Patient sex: M
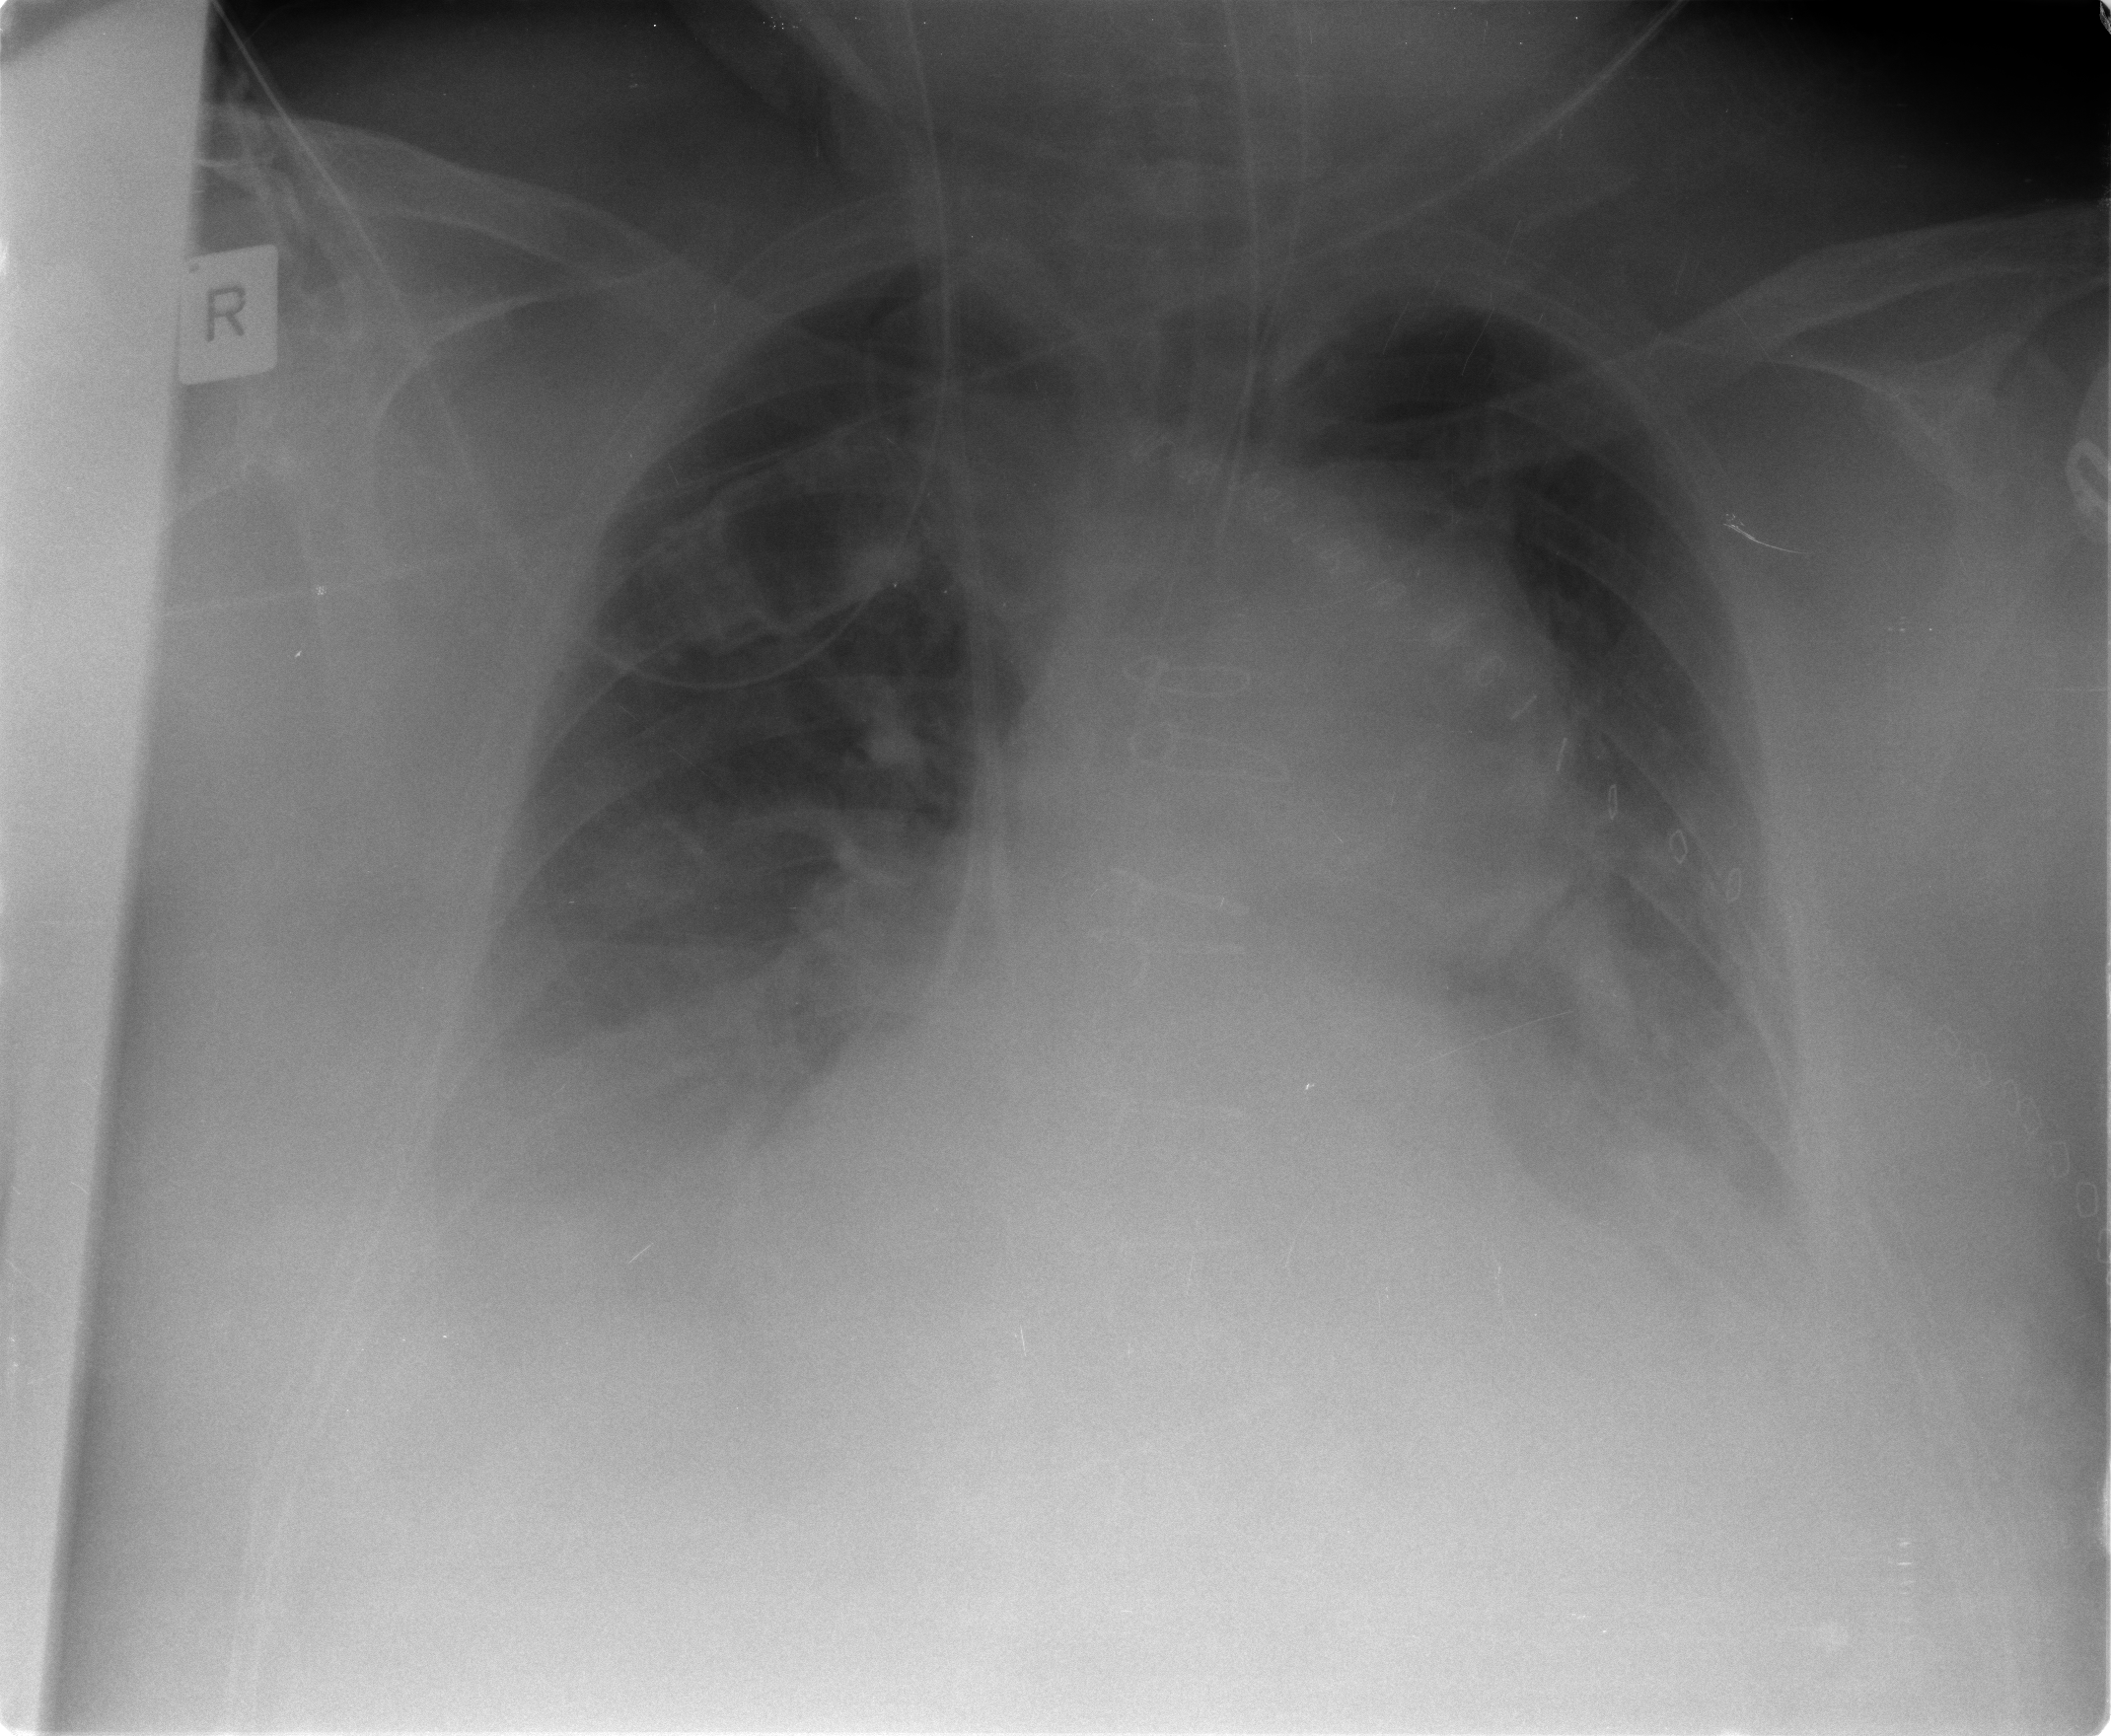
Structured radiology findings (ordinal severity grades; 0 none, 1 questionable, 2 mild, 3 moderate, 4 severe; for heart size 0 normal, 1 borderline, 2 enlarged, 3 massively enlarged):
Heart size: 2
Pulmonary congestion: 2
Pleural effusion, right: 3
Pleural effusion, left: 3
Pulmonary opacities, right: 0
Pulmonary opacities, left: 1
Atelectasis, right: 2
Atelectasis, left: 2